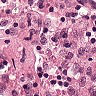
Metastatic tissue present: no